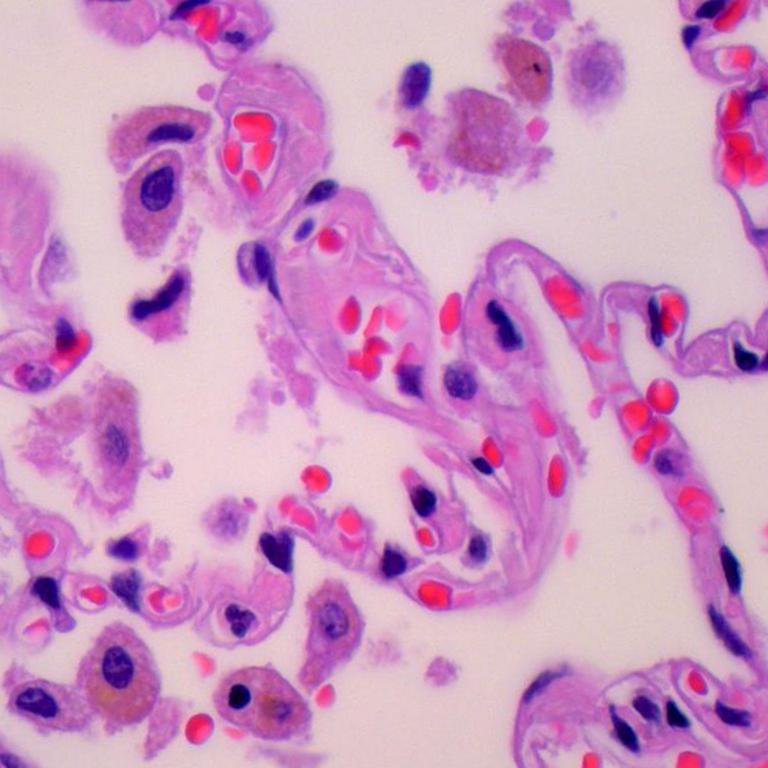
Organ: lung
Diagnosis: benign